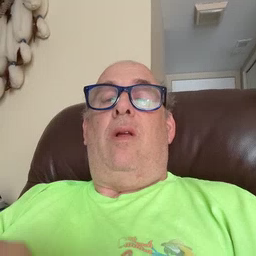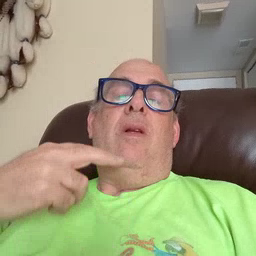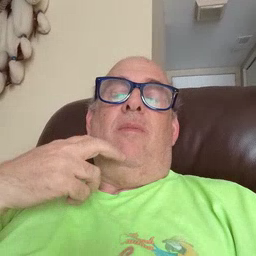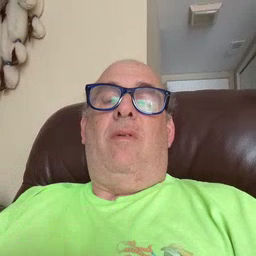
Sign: gum